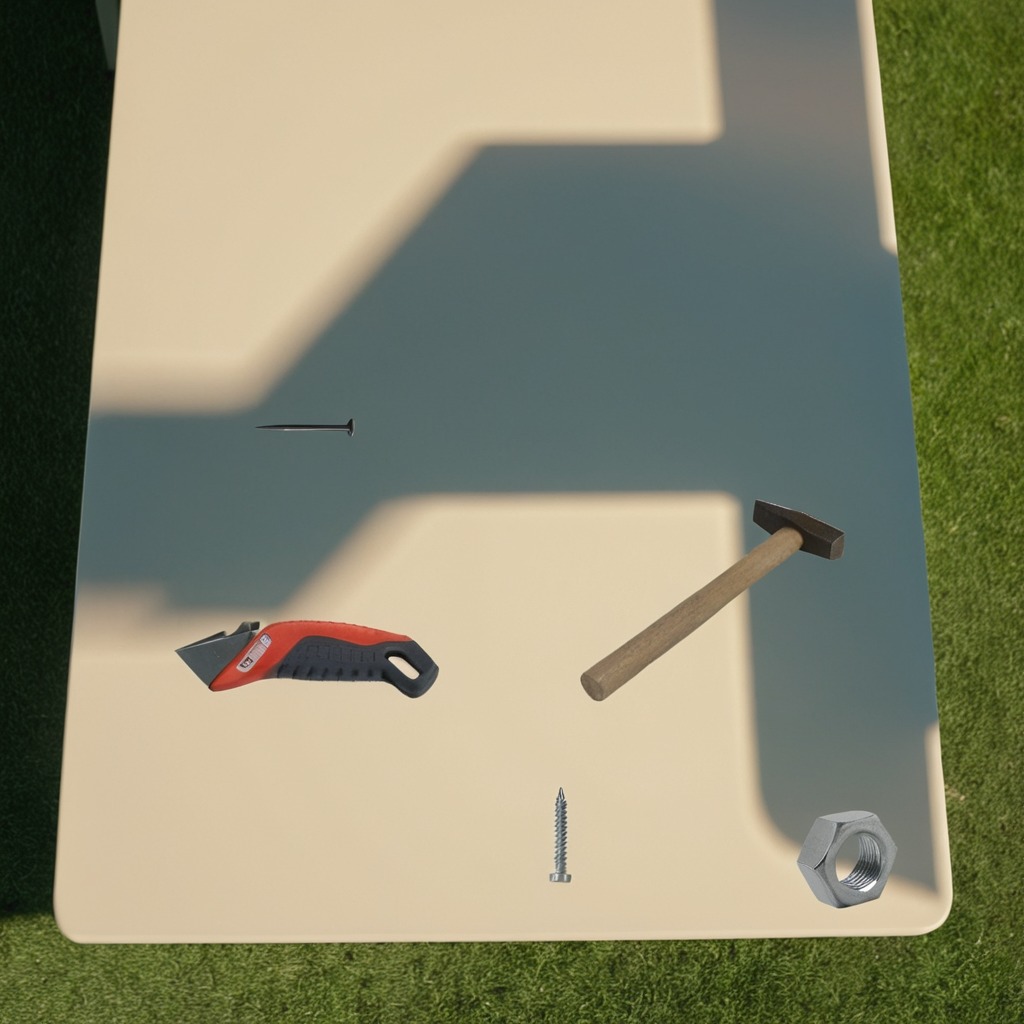
A utility knife, an iron nail, a hammer, and a metal nut are lying on the textured surface of the utility table.